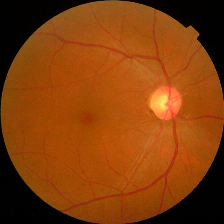
Diabetic retinopathy grade: No DR